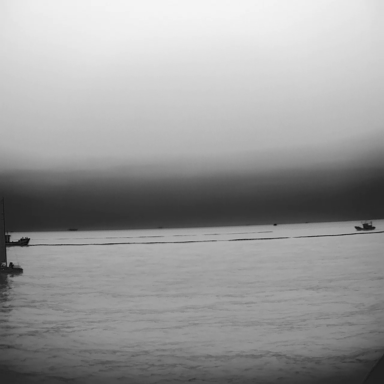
There are three bulk_carriers in the infrared image.